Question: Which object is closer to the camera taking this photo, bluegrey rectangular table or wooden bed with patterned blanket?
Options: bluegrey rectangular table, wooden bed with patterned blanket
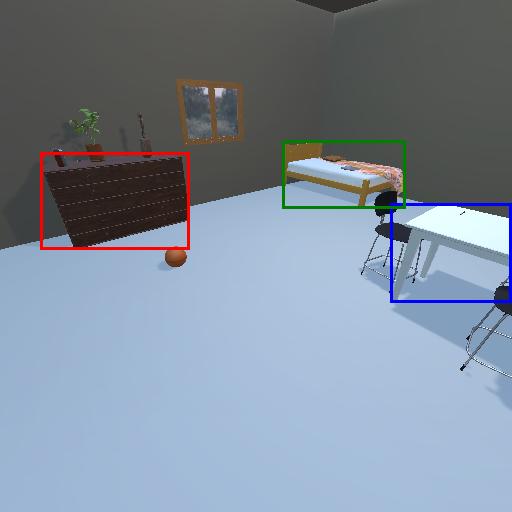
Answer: bluegrey rectangular table